Field crop: maize
Growth stage: 2
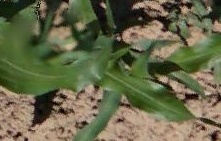
Species: maize